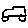
Label: car